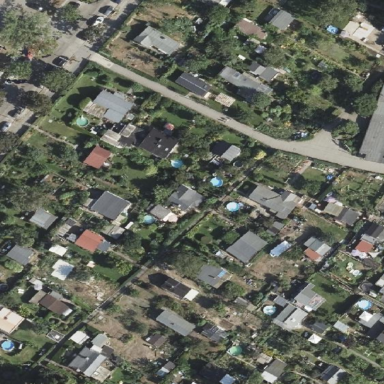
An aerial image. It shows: Plot within allotments.